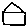
Label: house